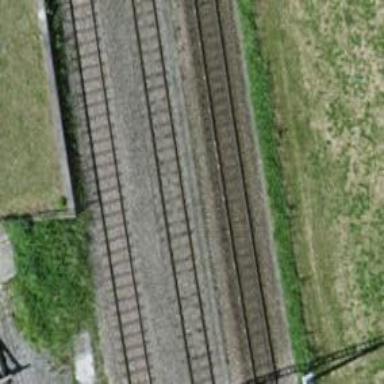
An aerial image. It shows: Single railway track with electrification through contact line.